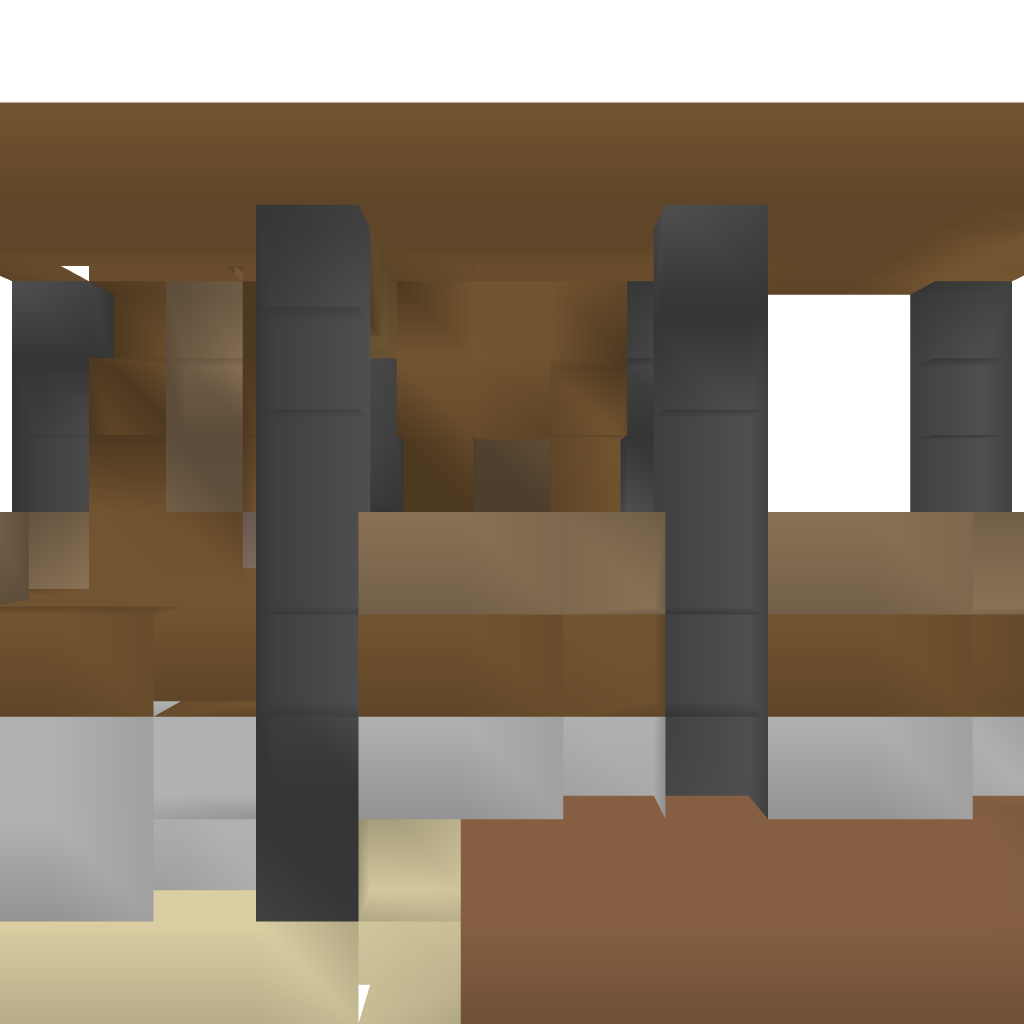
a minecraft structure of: Fishing House